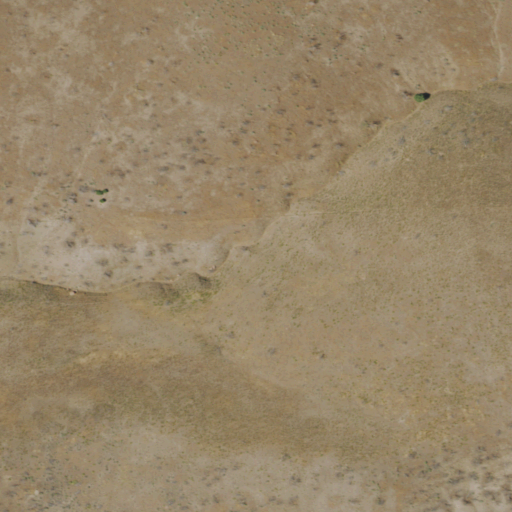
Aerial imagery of valley in Nevada named Hog Canyon containing shrub and grassland